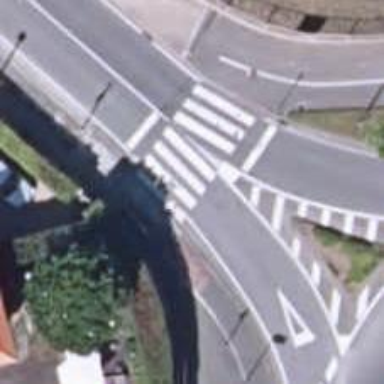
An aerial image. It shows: Marked crossing on cycleway.